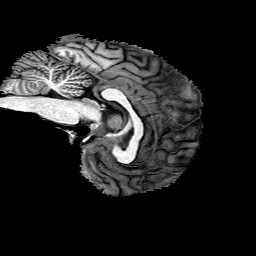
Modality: T1w
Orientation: sagittal
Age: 36
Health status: healthy
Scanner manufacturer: philips
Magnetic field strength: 3 T
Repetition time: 0.007816 s
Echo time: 0.003594 s